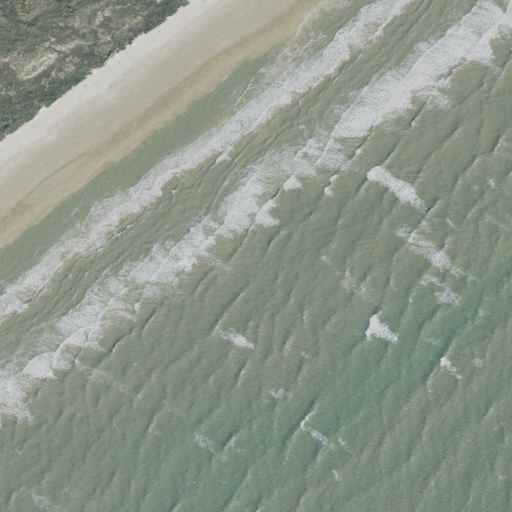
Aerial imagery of beach in Texas named Bryan Beach containing open water, herbaceous wetlands, and barren land